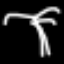
Label: palm tree